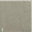
Piece: xx